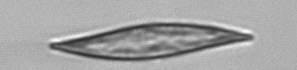
Label: Pleurosigma